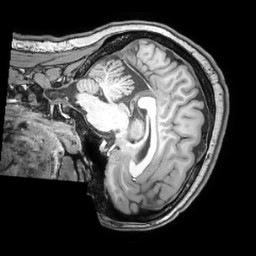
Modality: T1w
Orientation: sagittal
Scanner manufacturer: philips
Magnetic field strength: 3 T
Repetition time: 0.008 s
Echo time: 0.0035 s